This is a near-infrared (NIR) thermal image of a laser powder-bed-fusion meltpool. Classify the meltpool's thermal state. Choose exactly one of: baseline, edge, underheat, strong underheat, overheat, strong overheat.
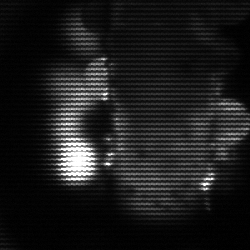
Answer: strong underheat